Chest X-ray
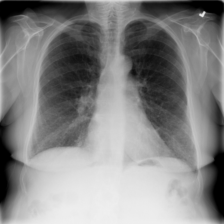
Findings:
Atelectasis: negative
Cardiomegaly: negative
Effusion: negative
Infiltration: negative
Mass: negative
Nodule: negative
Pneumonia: negative
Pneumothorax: positive
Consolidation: negative
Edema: negative
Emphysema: negative
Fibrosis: negative
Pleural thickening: negative
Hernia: negative